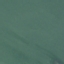
Land use / land cover: SeaLake